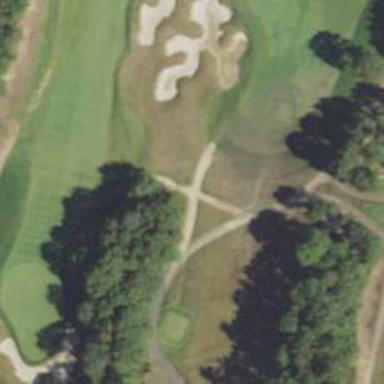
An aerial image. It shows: Golf cartpath that is also road path.